Field crop: maize
Growth stage: 2
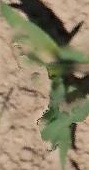
Species: maize